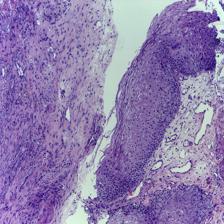
Diagnosis: Normal